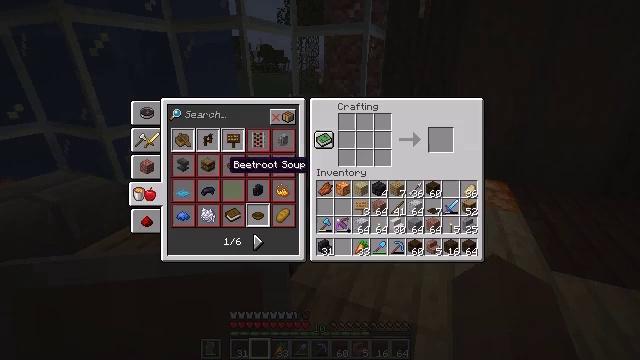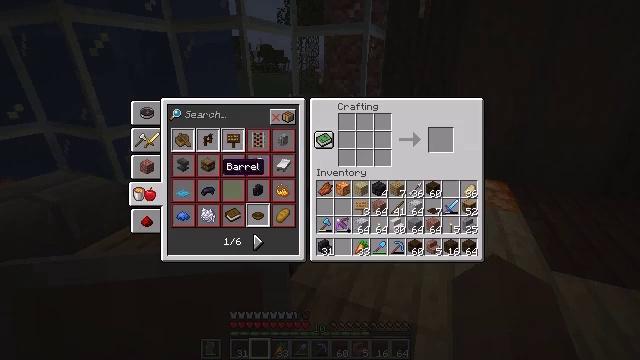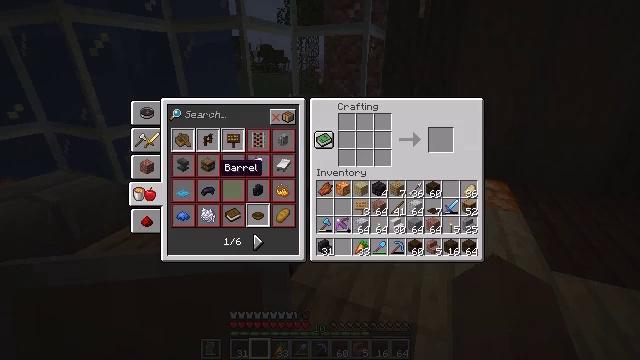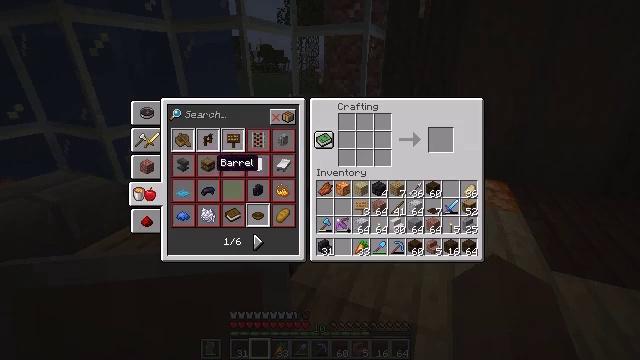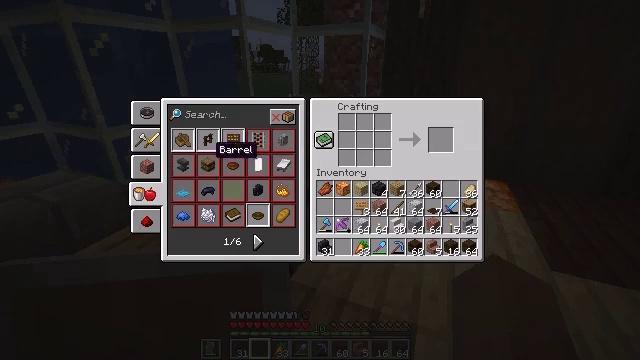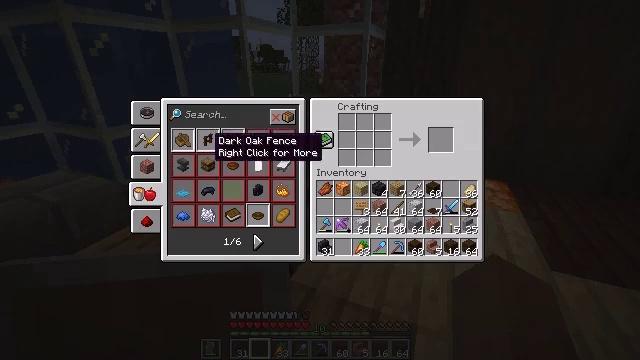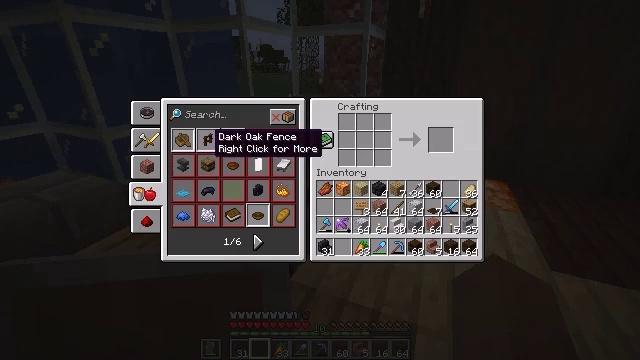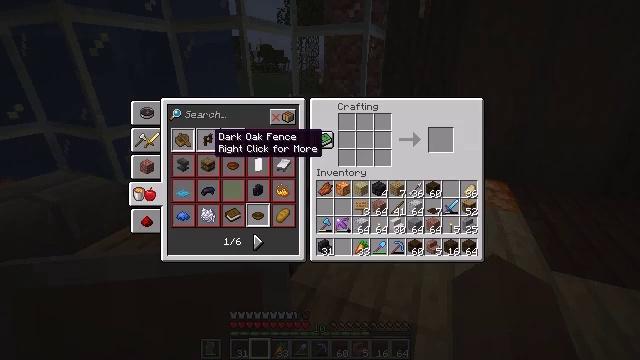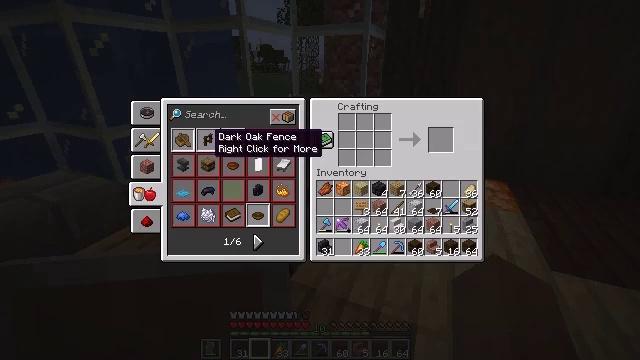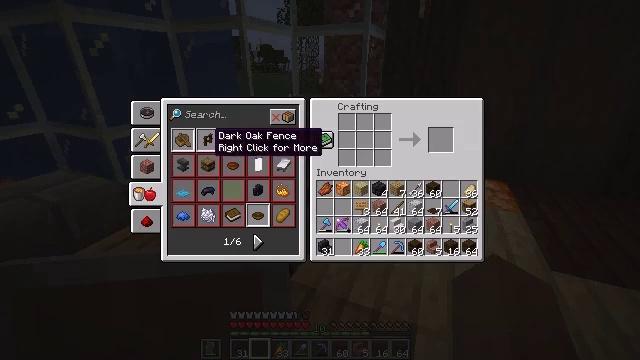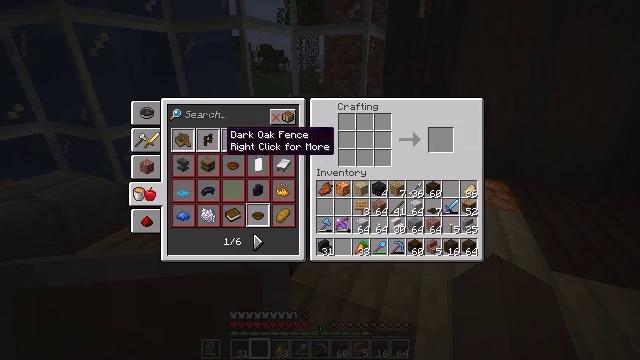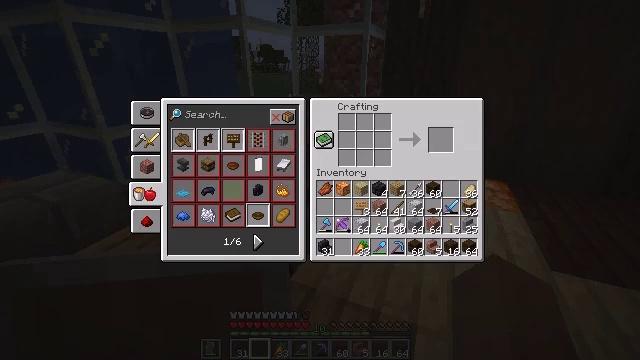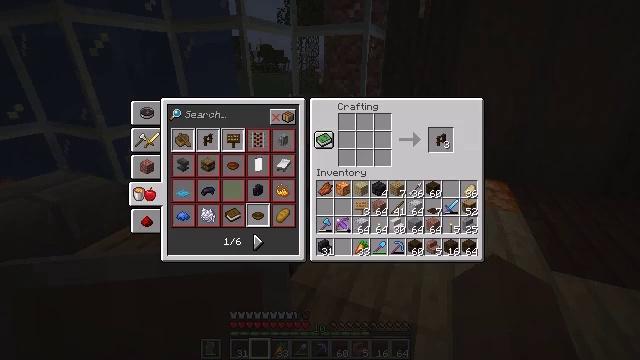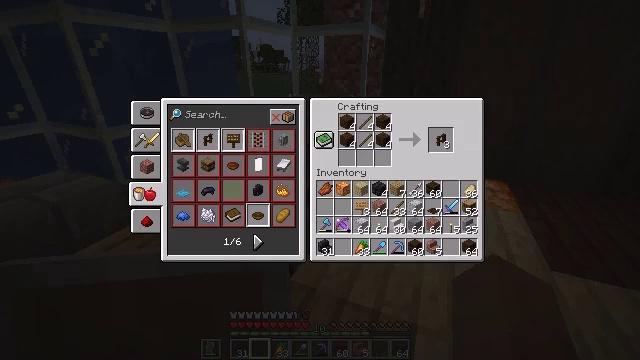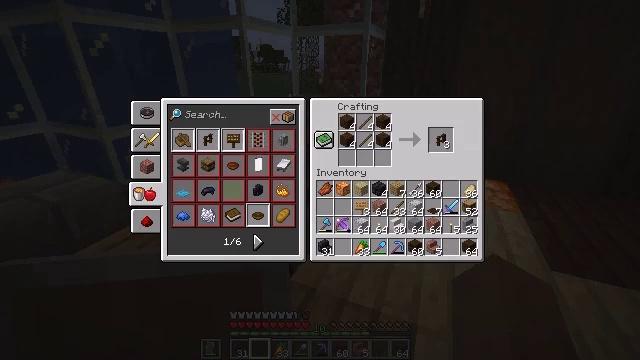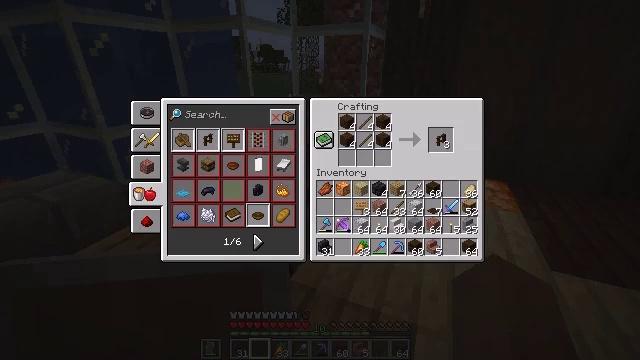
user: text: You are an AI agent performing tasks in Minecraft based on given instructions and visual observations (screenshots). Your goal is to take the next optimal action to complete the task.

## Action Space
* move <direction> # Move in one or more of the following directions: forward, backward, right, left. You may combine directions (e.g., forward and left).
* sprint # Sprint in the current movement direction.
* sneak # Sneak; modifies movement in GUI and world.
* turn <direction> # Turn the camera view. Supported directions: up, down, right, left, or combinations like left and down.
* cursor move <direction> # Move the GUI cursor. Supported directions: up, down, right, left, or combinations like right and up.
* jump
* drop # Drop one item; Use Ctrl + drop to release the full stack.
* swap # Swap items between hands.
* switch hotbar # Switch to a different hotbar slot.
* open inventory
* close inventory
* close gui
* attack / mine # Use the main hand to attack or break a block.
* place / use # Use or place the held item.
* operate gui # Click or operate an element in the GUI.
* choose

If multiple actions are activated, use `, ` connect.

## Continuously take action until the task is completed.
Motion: motion action
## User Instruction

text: Open the crafting table and make a dark oak fence.
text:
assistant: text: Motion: cursor move left, open gui
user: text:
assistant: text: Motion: no_op
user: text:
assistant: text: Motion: no_op
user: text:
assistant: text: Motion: cursor move up
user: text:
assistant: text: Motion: sneak, cursor move up
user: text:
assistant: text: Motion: sneak
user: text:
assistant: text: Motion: sneak, operate gui
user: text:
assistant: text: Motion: sneak, operate gui
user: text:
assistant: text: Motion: sneak
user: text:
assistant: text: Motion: sneak, cursor move right
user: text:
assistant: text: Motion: sneak, cursor move right
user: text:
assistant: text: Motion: sneak, cursor move right
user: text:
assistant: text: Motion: sneak, cursor move right
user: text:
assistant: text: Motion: sneak
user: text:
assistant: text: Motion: sneak
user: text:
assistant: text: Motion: sneak, cursor move right
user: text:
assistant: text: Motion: sneak
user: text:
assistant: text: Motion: sneak
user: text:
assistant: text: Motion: sneak, operate gui
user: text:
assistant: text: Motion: sneak, operate gui
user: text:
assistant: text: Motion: sneak, operate gui
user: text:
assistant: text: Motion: sneak
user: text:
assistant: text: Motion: sneak
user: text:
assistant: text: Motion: sneak